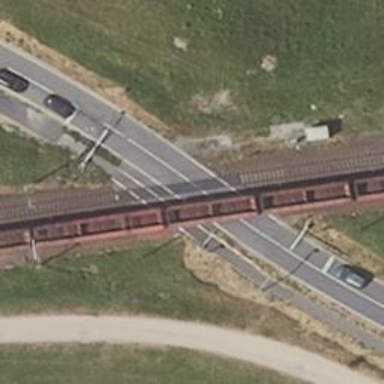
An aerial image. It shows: Railway crossing equipped with lights and saltire signs. The crossing has full barrier.